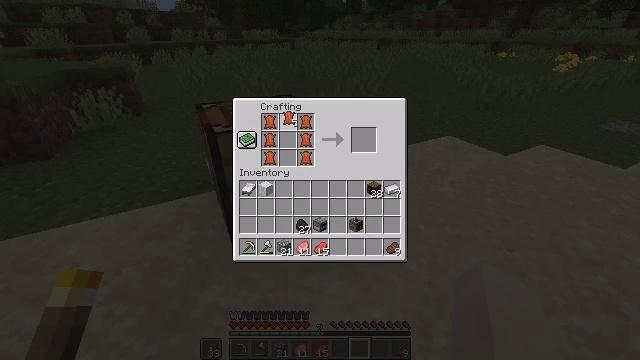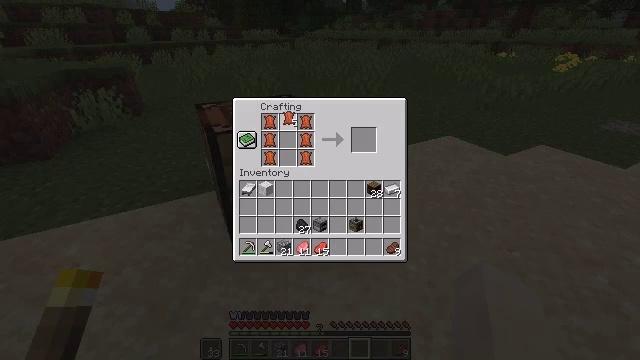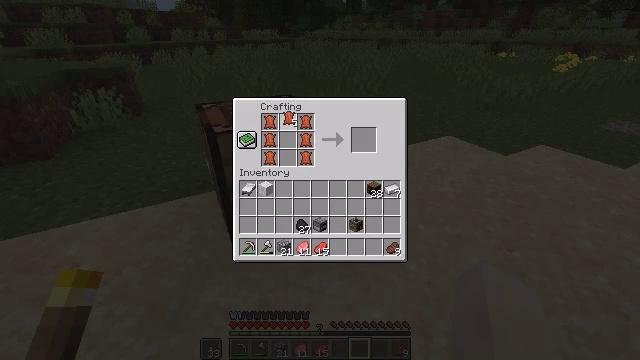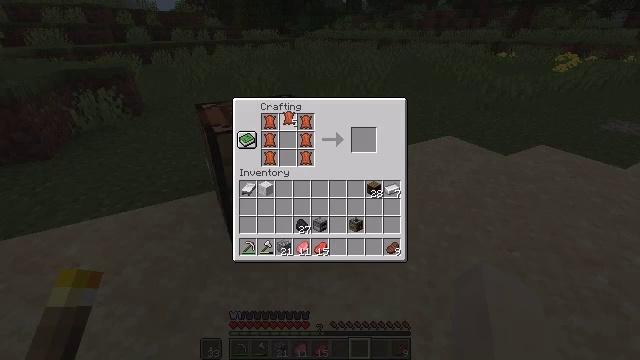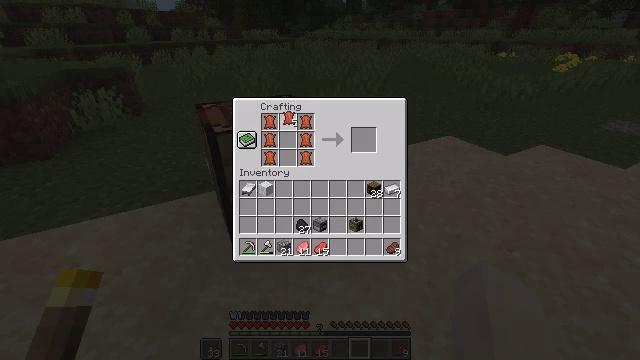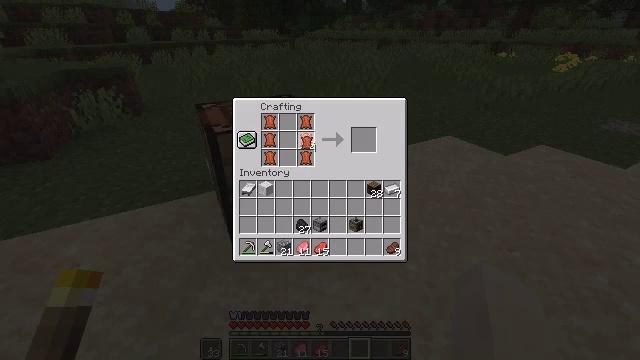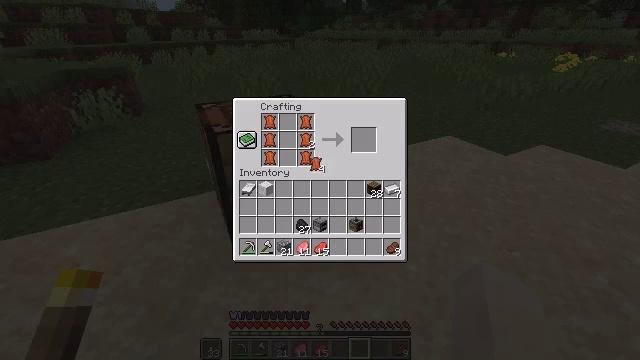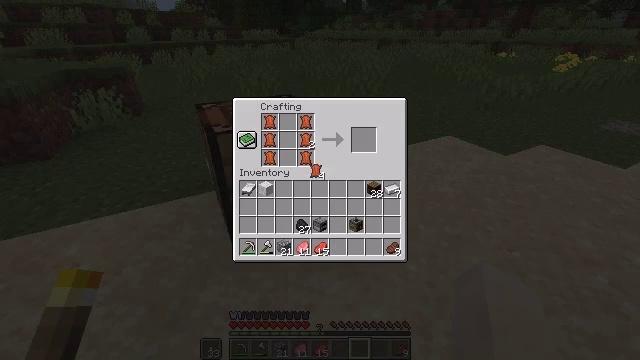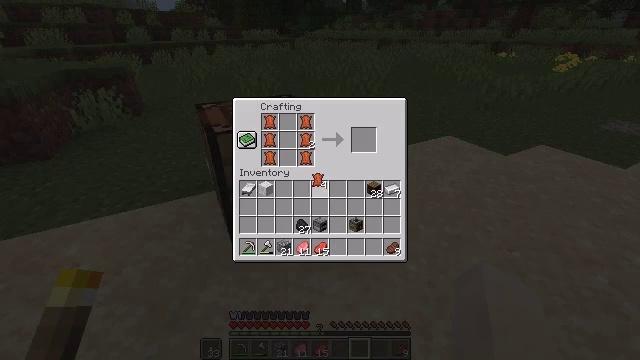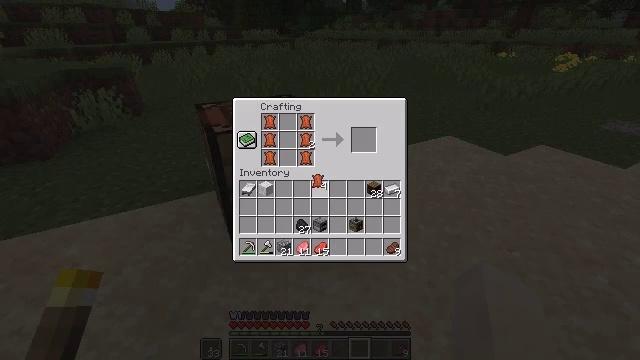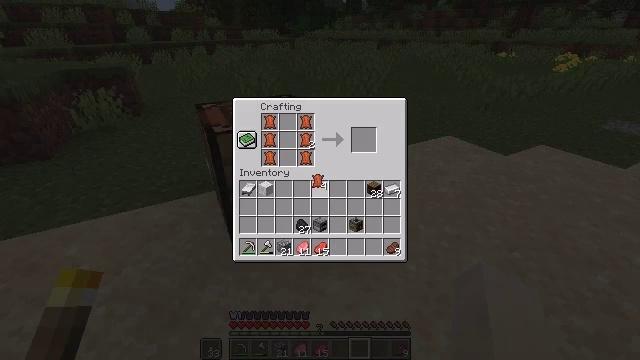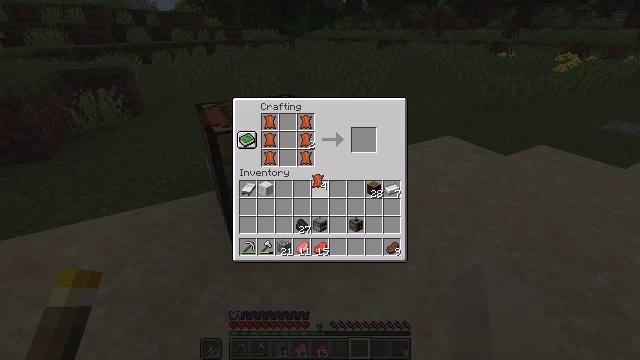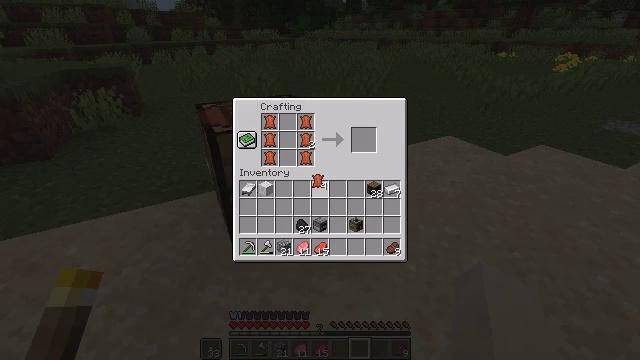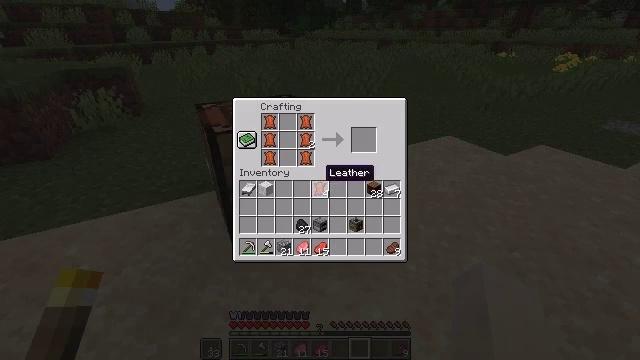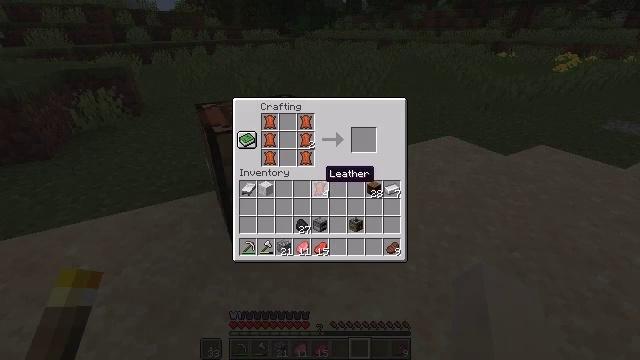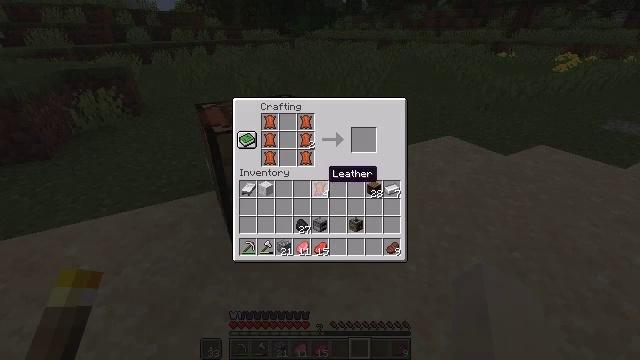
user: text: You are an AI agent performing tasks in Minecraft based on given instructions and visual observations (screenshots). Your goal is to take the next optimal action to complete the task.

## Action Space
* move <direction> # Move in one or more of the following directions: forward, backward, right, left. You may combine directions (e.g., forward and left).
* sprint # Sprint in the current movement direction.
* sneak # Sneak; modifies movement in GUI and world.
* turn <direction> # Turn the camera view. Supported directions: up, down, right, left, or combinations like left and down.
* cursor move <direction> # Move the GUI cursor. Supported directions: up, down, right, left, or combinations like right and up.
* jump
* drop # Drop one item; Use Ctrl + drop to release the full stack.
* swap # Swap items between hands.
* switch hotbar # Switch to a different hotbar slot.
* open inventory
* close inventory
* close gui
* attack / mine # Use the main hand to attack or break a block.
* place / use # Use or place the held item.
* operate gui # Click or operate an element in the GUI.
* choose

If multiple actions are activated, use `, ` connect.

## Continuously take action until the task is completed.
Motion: motion action
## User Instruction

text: Get leather leggings by crafting them with leather.
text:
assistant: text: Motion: no_op
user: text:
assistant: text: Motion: choose
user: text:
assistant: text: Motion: choose
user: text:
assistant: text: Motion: choose
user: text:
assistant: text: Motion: cursor move right and down
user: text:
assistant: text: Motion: cursor move right and down
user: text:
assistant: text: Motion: cursor move down
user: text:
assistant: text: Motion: cursor move down
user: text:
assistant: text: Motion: no_op
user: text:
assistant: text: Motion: operate gui
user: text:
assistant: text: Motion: operate gui
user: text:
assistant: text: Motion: operate gui
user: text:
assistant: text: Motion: no_op
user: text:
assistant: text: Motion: no_op
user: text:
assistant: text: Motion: no_op
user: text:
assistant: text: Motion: no_op
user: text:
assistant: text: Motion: cursor move right and up
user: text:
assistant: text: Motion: cursor move right and up
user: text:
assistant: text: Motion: sneak, cursor move up
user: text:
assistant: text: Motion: sneak, cursor move up
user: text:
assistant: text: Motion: sneak
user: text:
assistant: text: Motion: sneak
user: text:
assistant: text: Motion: sneak, operate gui
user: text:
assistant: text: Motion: sneak, operate gui
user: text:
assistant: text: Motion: sneak
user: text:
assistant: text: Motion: sneak
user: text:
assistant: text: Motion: sneak
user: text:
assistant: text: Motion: sneak
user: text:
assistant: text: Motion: sneak
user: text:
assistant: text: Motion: sneak, cursor move down